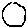
Label: circle